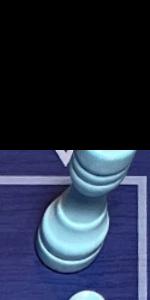
Label: Rook_White